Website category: restaurant
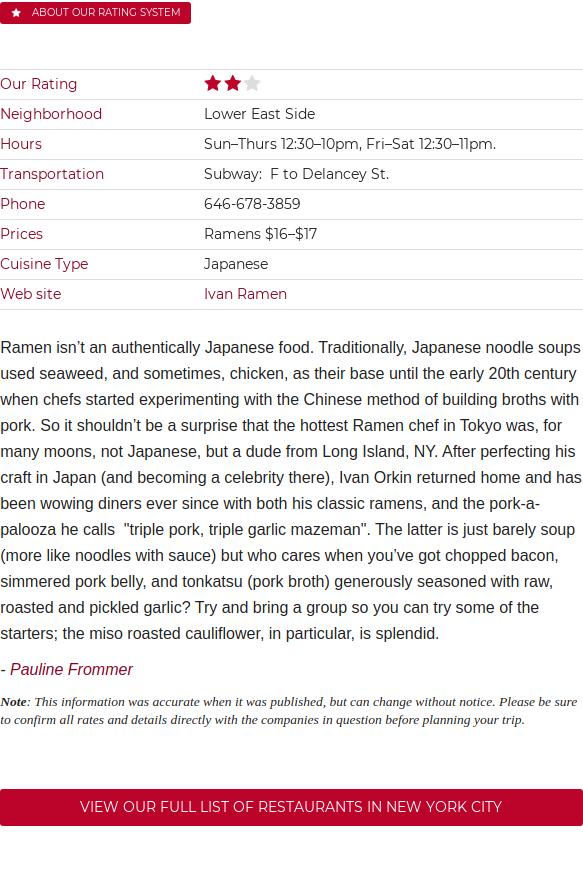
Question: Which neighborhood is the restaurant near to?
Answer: Lower East Side

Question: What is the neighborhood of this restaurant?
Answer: Lower East Side

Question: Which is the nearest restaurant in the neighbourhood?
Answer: Lower East Side

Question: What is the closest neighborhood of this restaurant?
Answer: Lower East Side

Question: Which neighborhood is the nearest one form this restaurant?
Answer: Lower East Side

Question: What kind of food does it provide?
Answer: Japanese

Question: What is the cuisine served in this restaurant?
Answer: Japanese

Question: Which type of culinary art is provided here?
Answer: Japanese

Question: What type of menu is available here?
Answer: Japanese

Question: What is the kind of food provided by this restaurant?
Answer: Japanese

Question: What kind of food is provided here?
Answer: Japanese

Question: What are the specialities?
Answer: Japanese

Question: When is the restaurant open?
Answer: SunThurs 12:3010pm, FriSat 12:3011pm.

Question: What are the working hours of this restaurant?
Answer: SunThurs 12:3010pm, FriSat 12:3011pm.

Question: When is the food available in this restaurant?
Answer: SunThurs 12:3010pm, FriSat 12:3011pm.

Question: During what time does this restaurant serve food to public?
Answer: SunThurs 12:3010pm, FriSat 12:3011pm.

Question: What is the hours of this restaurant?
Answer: SunThurs 12:3010pm, FriSat 12:3011pm.

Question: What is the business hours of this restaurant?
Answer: SunThurs 12:3010pm, FriSat 12:3011pm.

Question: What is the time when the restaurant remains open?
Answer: SunThurs 12:3010pm, FriSat 12:3011pm.

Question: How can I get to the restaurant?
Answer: Subway: F to Delancey St.

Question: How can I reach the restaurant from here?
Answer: Subway: F to Delancey St.

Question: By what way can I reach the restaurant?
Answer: Subway: F to Delancey St.

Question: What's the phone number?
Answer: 646-678-3859

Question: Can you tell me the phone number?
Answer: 646-678-3859

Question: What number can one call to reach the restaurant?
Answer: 646-678-3859

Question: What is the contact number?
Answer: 646-678-3859

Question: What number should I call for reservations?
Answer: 646-678-3859

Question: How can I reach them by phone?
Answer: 646-678-3859

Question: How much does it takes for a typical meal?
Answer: Ramens $16$17

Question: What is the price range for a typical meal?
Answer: Ramens $16$17

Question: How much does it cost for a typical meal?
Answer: Ramens $16$17

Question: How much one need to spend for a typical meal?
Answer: Ramens $16$17